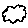
Label: cloud